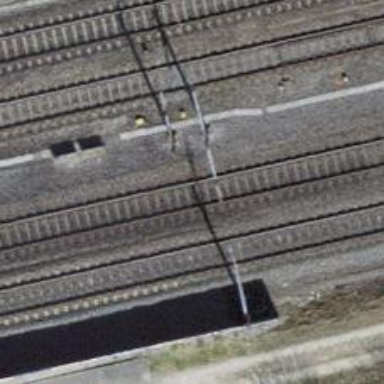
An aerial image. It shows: Single-track railway with electrified contact lines.